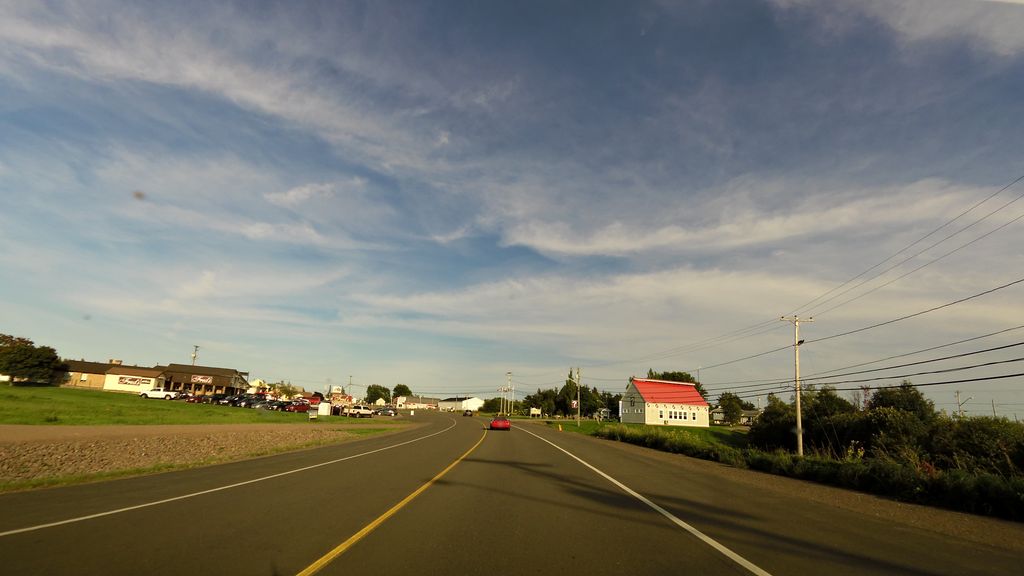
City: charlottetown